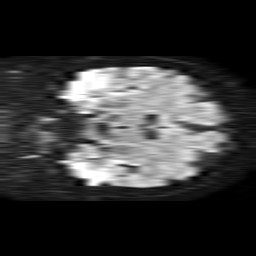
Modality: TRACE
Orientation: coronal
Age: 70
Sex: female
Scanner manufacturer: philips
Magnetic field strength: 1.5 T
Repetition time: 4.6 s
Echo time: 0.09059 s